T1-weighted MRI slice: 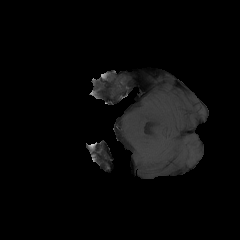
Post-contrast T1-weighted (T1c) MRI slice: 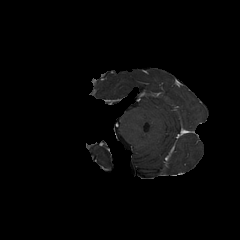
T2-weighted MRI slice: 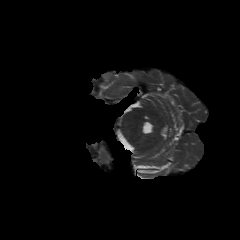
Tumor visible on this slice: no